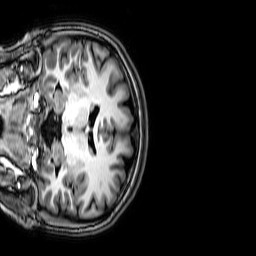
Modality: T1w
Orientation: coronal
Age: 22
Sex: female